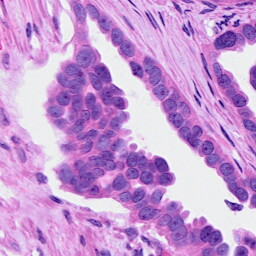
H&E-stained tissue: Ovarian